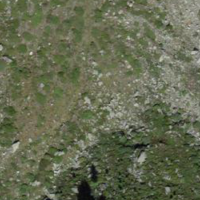
EUNIS habitat code: 31
Species observed at this site:
Montifringilla nivalis